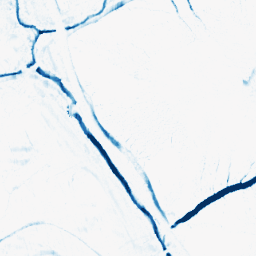
Category: morphological
Decomposition family: morphological_ellipse
Decomposition parameters: operation: closing
width: 10
height: 5
Upsampling method: linear_exact
Upsampling parameters: scale: 4
Upsampling scale: 4